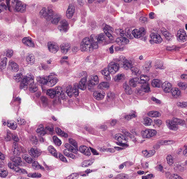
Tumor epithelial tissue: yes
Tumor-associated stroma tissue: no
Normal tissue: no